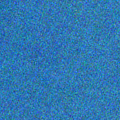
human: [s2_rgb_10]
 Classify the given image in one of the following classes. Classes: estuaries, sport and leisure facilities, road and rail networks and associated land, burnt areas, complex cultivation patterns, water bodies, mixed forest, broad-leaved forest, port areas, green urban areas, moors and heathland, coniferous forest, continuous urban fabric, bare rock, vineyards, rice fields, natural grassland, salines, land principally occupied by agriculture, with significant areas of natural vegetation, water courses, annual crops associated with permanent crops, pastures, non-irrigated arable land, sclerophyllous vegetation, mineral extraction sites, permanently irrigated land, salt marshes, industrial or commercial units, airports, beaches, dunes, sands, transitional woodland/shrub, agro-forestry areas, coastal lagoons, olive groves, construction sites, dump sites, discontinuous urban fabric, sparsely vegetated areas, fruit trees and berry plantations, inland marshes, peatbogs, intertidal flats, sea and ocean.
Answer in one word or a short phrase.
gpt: sea and ocean